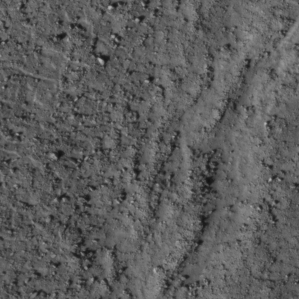
Label: non_frost